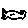
Label: fish